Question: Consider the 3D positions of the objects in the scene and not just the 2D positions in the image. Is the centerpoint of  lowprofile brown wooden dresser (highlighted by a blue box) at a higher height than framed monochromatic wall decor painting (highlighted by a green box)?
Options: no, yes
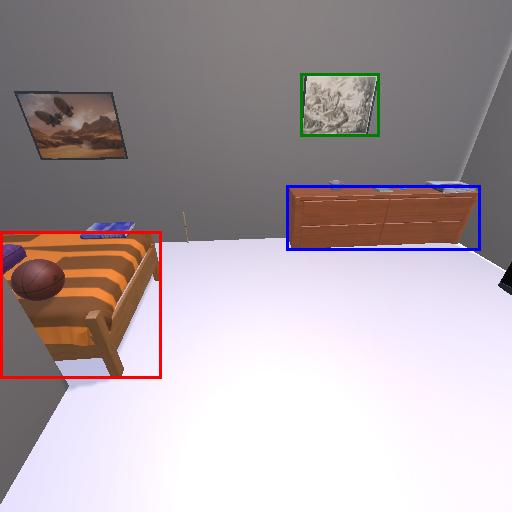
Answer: no